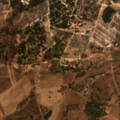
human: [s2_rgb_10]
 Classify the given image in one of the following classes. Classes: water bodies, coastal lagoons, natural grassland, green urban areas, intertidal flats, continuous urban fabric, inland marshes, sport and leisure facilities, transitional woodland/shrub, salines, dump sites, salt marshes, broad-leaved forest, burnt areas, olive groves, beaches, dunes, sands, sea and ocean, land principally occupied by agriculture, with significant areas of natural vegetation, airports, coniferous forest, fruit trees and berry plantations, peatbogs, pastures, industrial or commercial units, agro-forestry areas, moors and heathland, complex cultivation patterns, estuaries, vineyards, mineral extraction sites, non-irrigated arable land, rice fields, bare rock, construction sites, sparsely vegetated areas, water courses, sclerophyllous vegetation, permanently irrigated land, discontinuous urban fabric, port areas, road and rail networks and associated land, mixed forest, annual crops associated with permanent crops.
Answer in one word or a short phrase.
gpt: non-irrigated arable land, complex cultivation patterns, land principally occupied by agriculture, with significant areas of natural vegetation, coniferous forest, transitional woodland/shrub